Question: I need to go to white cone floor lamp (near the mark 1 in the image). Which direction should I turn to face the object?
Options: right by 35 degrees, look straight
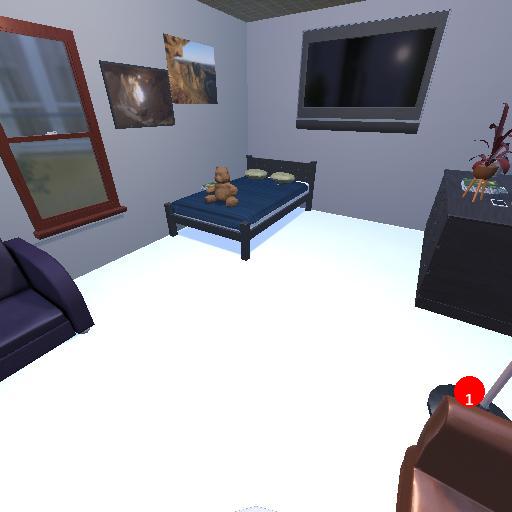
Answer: right by 35 degrees